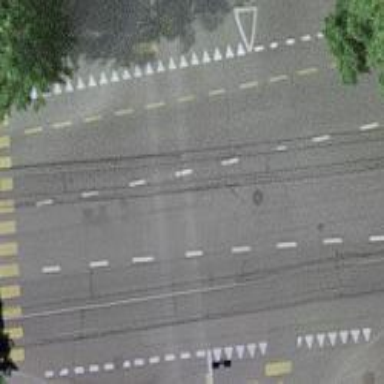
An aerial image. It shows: Tram level crossing on railway.